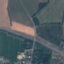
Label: Highway